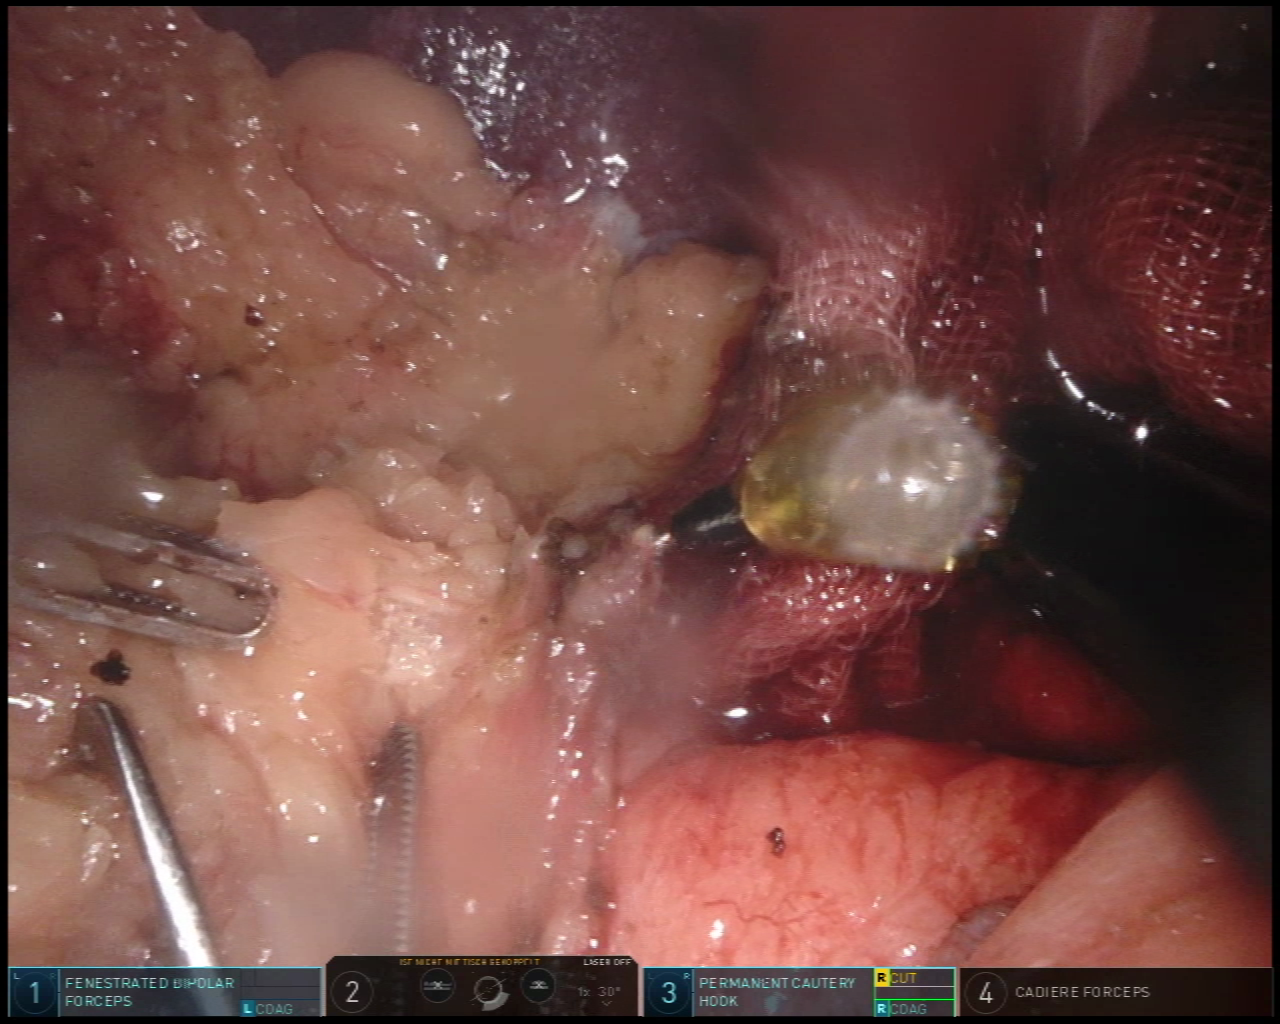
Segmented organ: spleen
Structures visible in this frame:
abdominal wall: yes
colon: no
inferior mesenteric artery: no
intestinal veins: no
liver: no
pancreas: no
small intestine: no
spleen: yes
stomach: no
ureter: no
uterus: no
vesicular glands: no